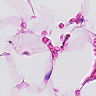
Metastatic tissue present: no